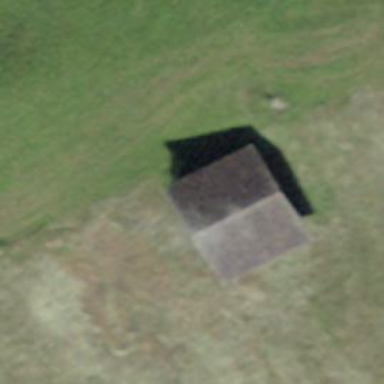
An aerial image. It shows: Barn.